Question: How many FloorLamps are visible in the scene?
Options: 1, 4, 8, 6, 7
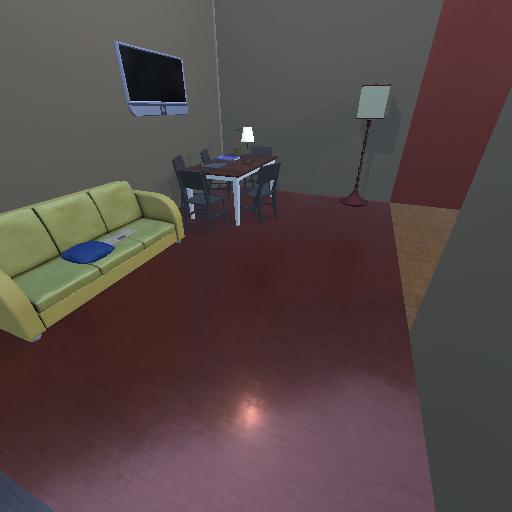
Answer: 1